Frequency: 85000
Velocity: 0,2635
Power: 26,3
Pulse duration: 0,0000001
Pass count: 1
Magnification: 10
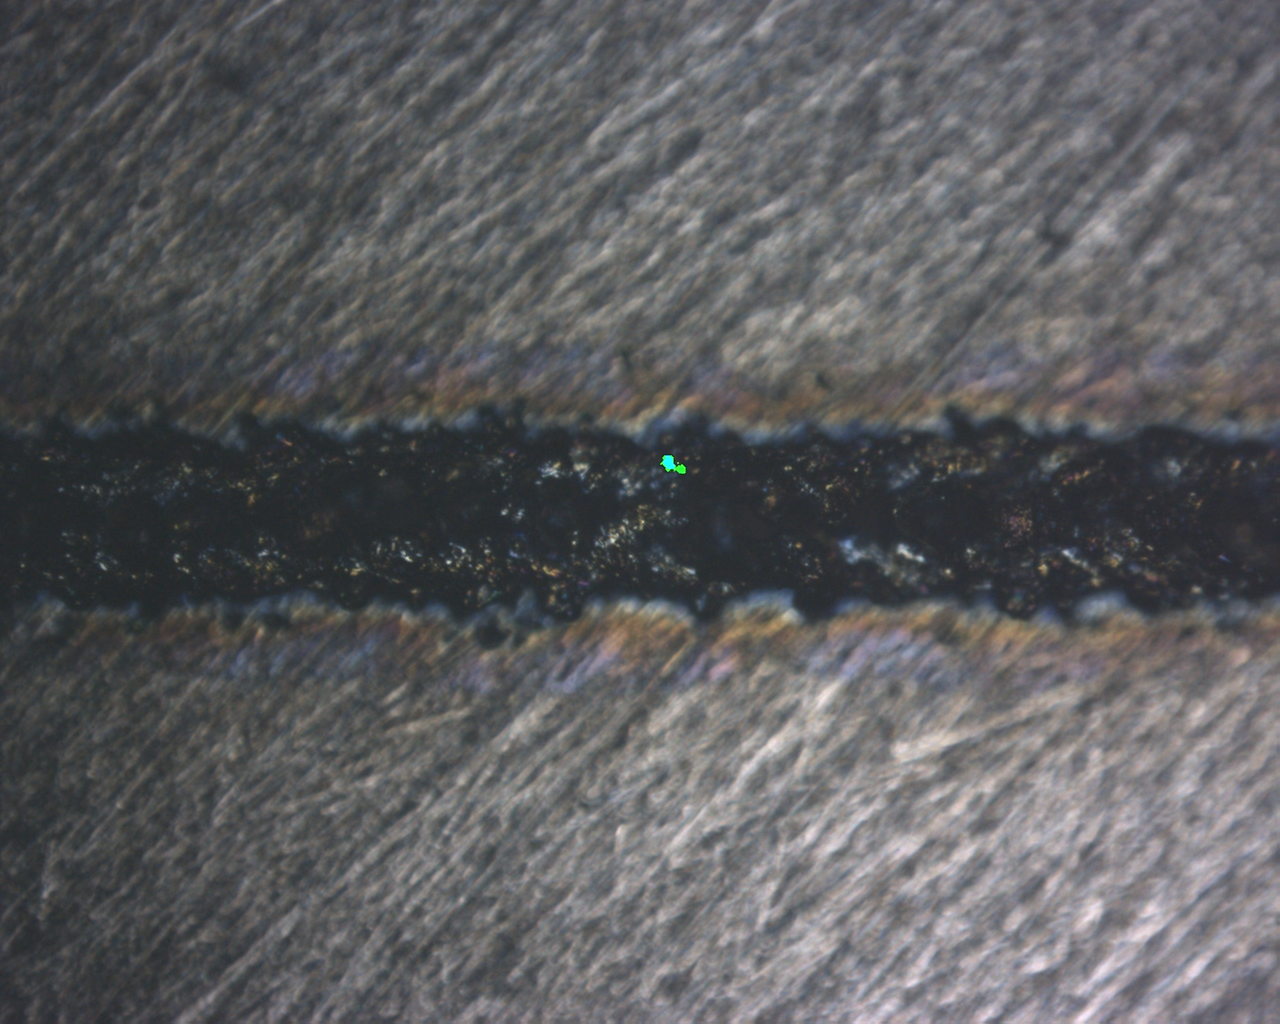
Measured width: 140.4
Other width: 62.952